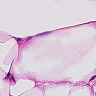
Metastatic tissue present: no